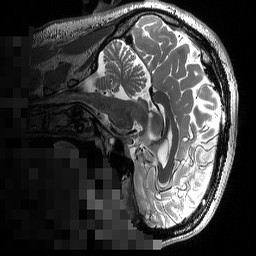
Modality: T2w
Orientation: sagittal
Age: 33
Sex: male
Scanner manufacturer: siemens
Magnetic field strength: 3 T
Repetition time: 3.39 s
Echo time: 0.39 s